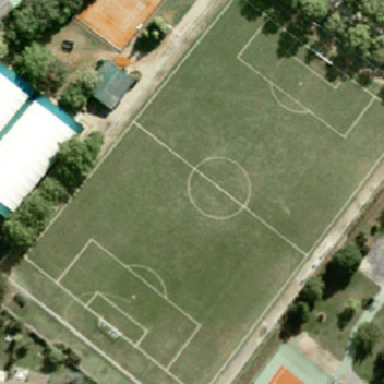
The soccer field is next to the orange tennis playground .